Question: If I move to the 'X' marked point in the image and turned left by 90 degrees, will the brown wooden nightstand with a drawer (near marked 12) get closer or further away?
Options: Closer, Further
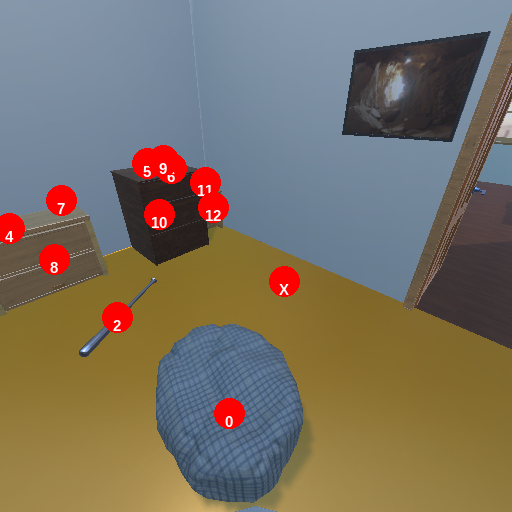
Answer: Closer